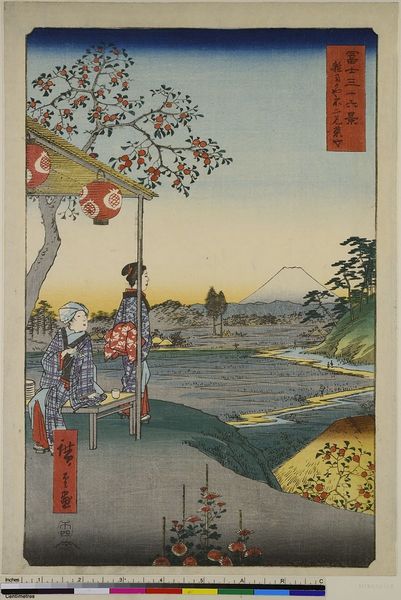
Titel: Aussicht auf den Fuji aus einem Teehaus in Zoshigaya, Blatt 9 aus der Serie: 36 Ansichten des Fuji
Künstler: Utagawa Hiroshige
Standort: Hamburg
Institution: Museum für Kunst und Gewerbe Hamburg
Schlagwörter: kaffeehaus, laterne, szene, kneipe, natur, holzschnitt, berge, gebirge, loggia, veranda, vulkan, druckgraphik, druckgrafik, zeit, farbholzschnitt, gasthaus, teehaus, edo, pub, fuji, reproduktionen, volcano, druckerzeugnisse, ukiyo, volcan